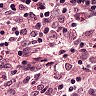
Metastatic tissue present: no